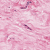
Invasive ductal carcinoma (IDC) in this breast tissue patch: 0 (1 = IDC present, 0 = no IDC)